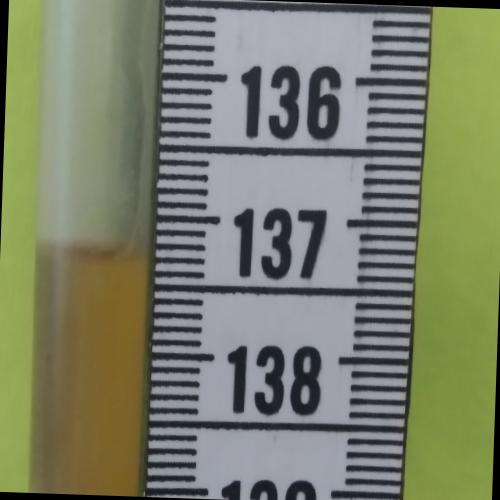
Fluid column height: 137.3 cm